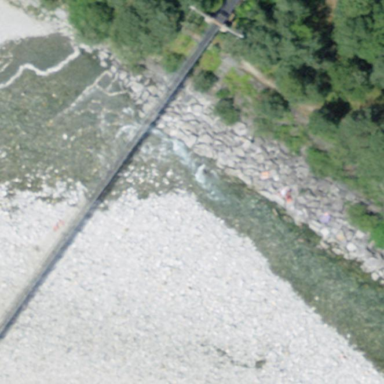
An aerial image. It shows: Boardwalk bridge created as man-made structure.